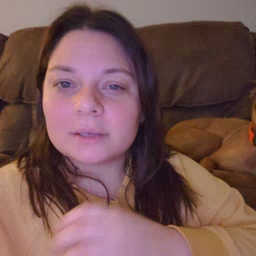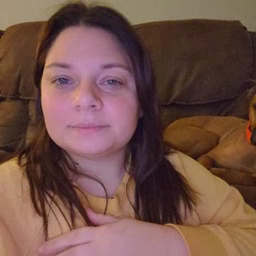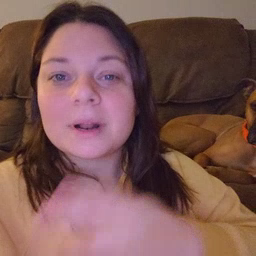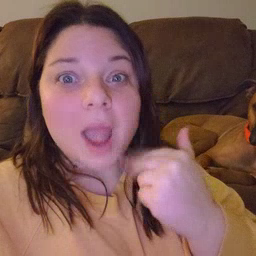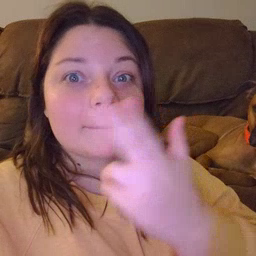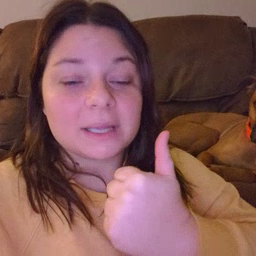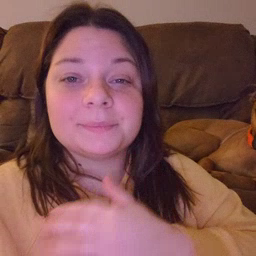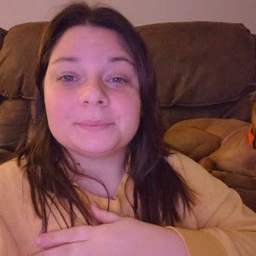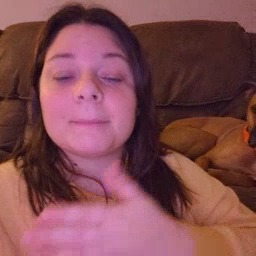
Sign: napkin